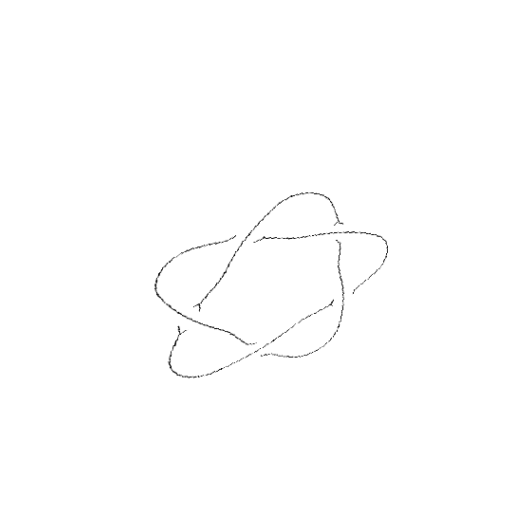
Crossing number: 5